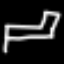
Label: bed